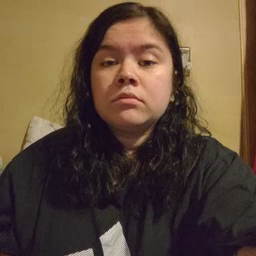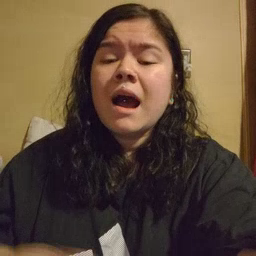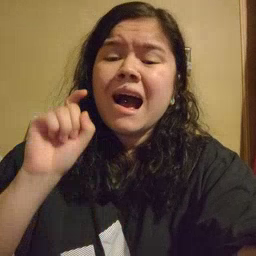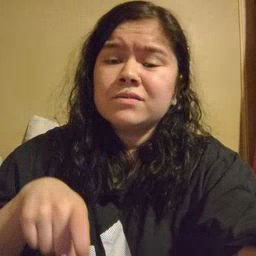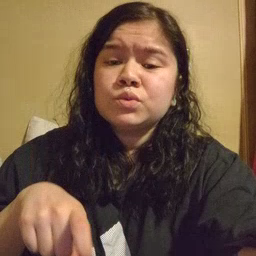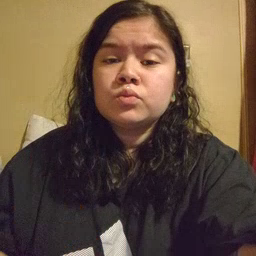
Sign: haveto